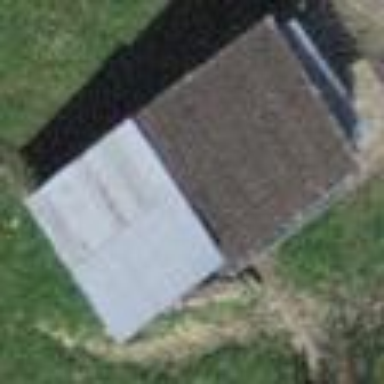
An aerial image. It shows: Hut.